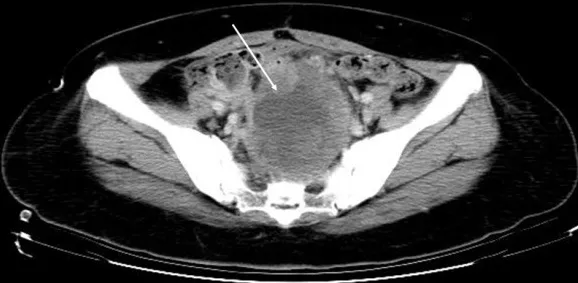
A large low-density mass lesion was noted in the pelvic cavity and a significant mass effect at rectosigmoid and bladder was also noted (arrow).
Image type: radiology (ct)